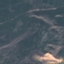
Land use / land cover class: HerbaceousVegetation